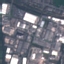
Land use / land cover class: Industrial